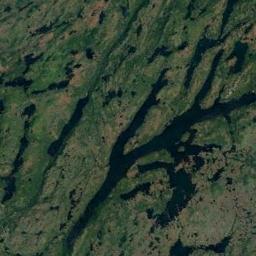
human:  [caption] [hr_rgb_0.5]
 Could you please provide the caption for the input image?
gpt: There are rows of tall trees in this wetland .

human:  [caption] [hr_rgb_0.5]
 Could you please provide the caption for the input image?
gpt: The surface of the lake in a wetland is covered with a large dense dark green and light green mixed plants .

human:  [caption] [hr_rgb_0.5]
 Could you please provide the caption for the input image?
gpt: Numerous waters of different sizes and shapes are surrounded by wetlands .

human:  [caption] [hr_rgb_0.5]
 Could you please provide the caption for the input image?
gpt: The wetland consists of bare land, Green plants and water .

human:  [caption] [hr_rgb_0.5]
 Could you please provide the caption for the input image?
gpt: There are many green areas and some water areas on the wetland .